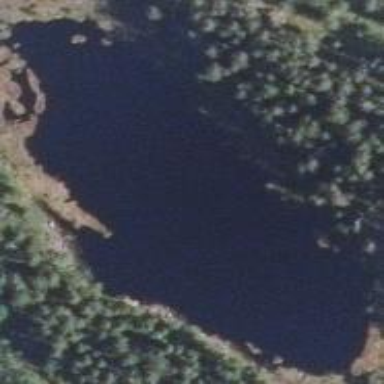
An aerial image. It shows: Serene lake.